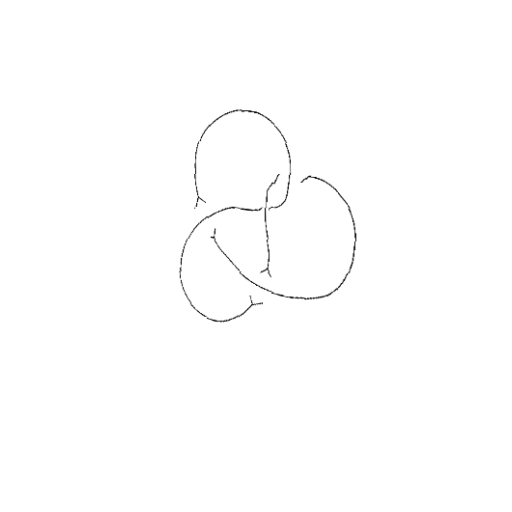
Crossing number: 4